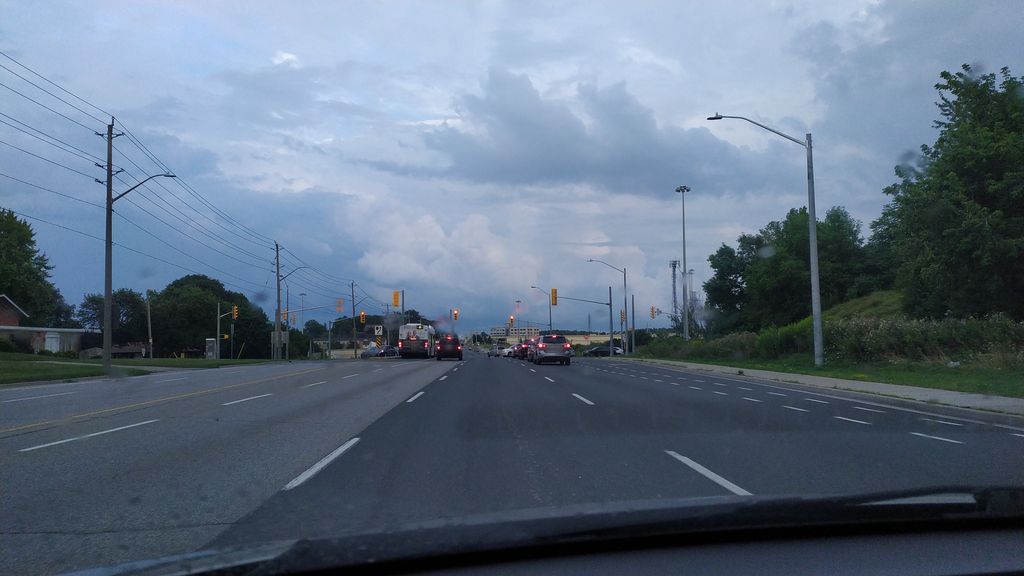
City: kitchener-waterloo